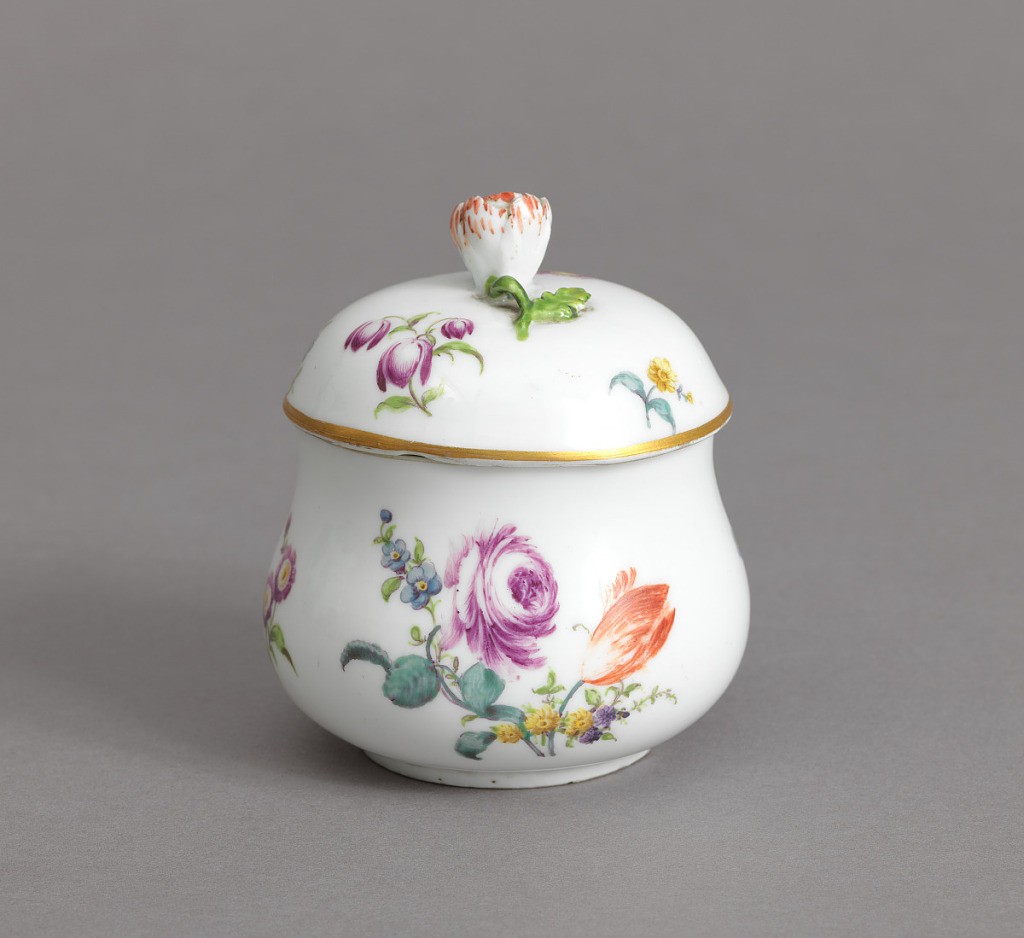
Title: Sugar Bowl
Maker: Meissen Porcelain Manufactory, German, active from 1710 to the present
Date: ca. 1780
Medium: hard paste porcelain, vitreous enamel, gold
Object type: sugar bowl
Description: Sugar bowl and cover part of a personal traveling tea-set. white porcelain with floral sprays and cover with flower handle.